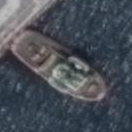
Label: civil